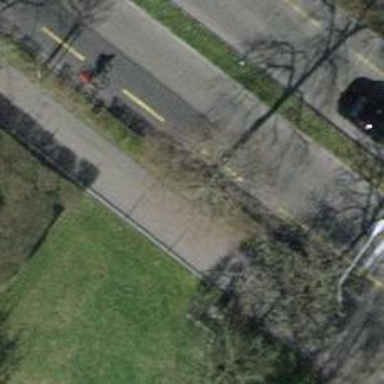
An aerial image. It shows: Avenue of trees.